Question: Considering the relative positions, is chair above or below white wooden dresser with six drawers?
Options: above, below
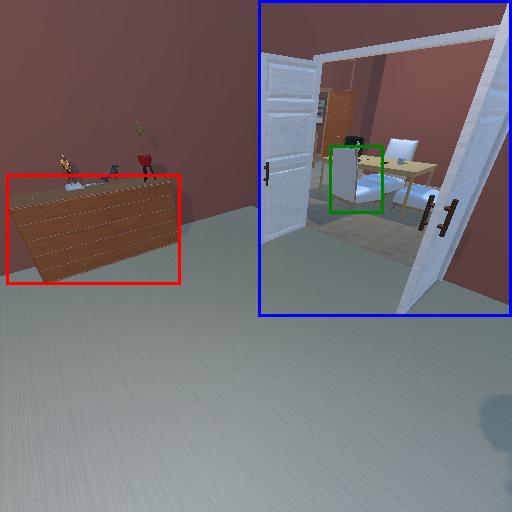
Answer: above